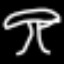
Label: mushroom